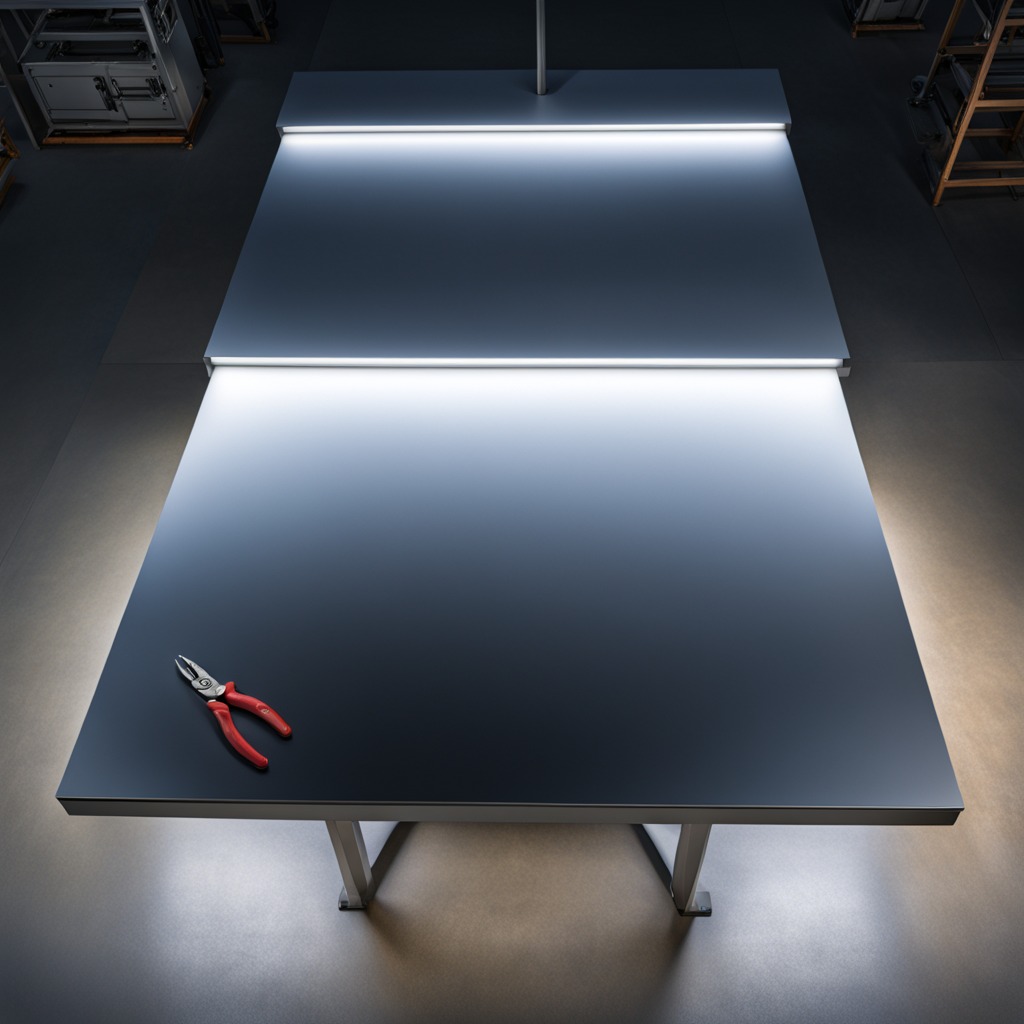
A plier is lying on the tabletop in the evening.